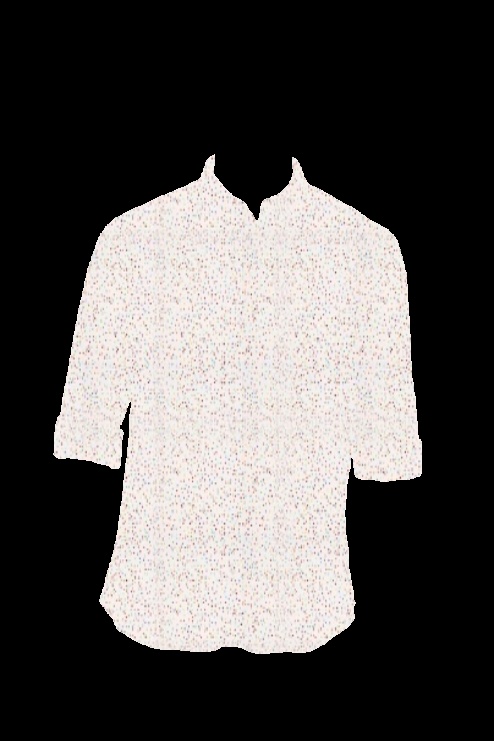
white multi dot tee